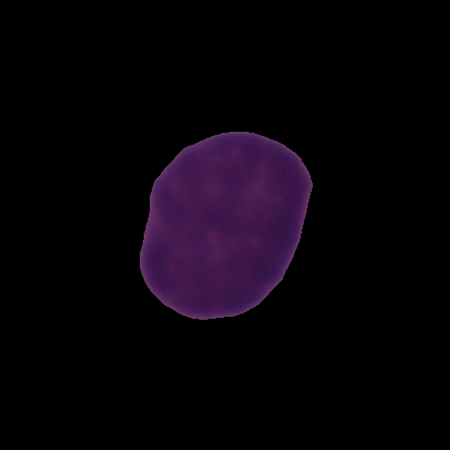
Label: healthy